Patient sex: M
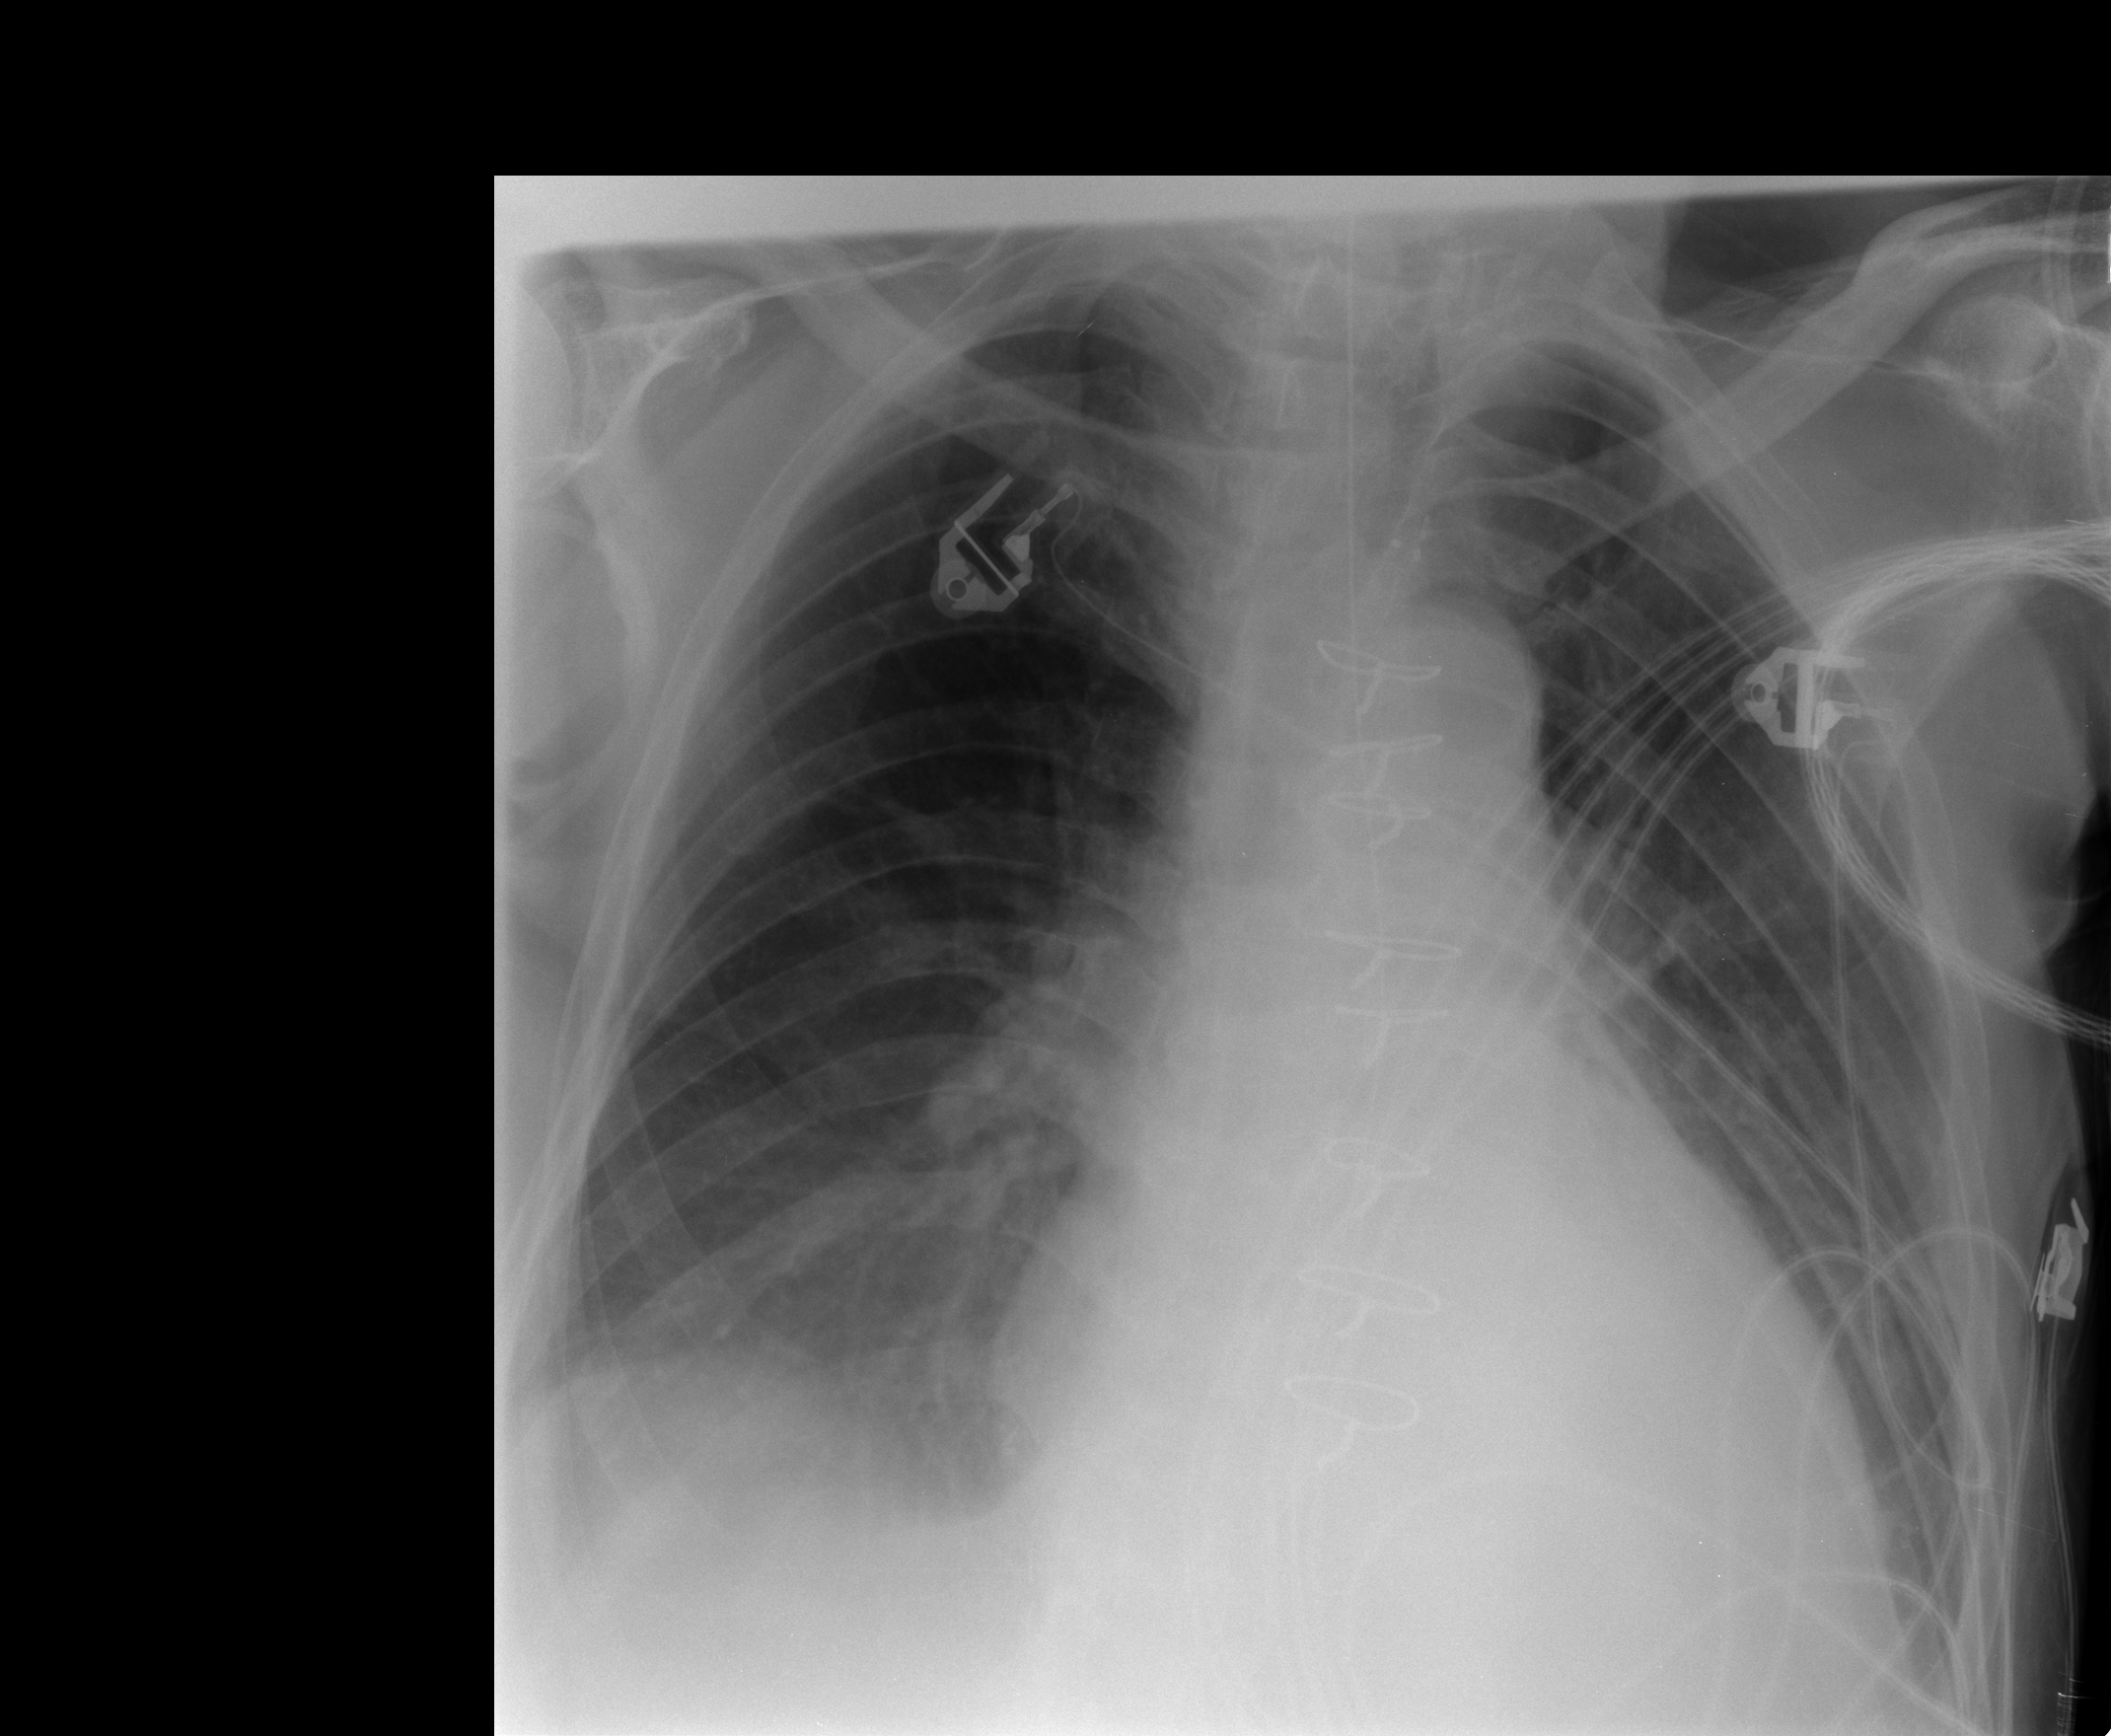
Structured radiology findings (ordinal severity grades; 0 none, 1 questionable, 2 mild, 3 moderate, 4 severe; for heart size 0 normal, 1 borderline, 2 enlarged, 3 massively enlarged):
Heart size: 2
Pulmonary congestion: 0
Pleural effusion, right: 2
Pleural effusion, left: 1
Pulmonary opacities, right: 0
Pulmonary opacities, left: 0
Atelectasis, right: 2
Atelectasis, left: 2